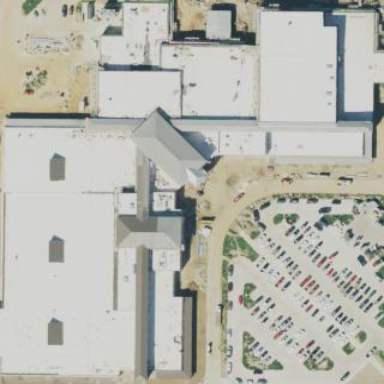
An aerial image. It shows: School building.